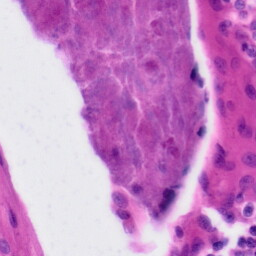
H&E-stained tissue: Tonsil